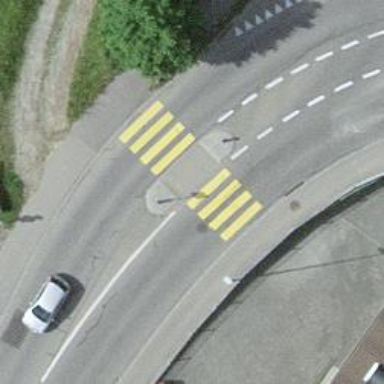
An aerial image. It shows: Marked crossing with pedestrian island.